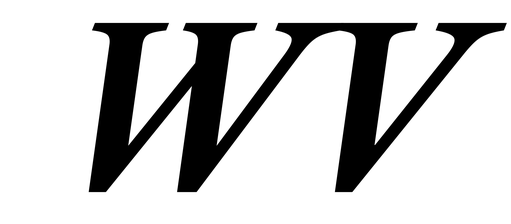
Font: LibreCaslonText-Italic_Bold_Italic